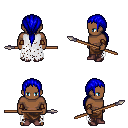
a pixel art fantasy rpg character, male body template, human, dark skin, white tattered cape, robe skirt, blue ponytail hairstyle, cloth bracers, maroon shoes, spear, four views (front, back, left, right), 2x2 character sprite sheet, small pixel art, hard edges, no anti-aliasing